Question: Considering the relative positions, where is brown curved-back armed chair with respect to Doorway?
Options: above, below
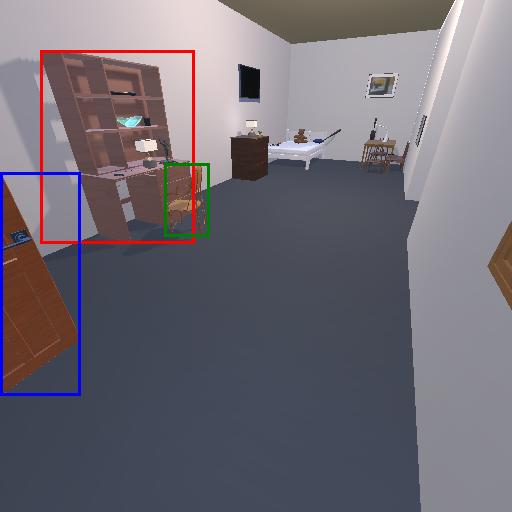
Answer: above